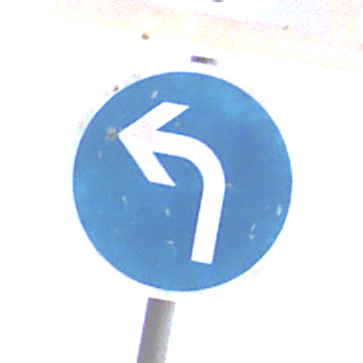
Verkehrszeichen: VorgeschriebeneFahrtrichtungLinks
Zusatzzeichen oben: Lichtzeichenanlage
Umgebung: Outdoor, Nature
Tageszeit: MorningAfternoon
Wetter: Overcast
Licht: Natural
Jahreszeit: NotSpecified
Kontrast: LowContrast